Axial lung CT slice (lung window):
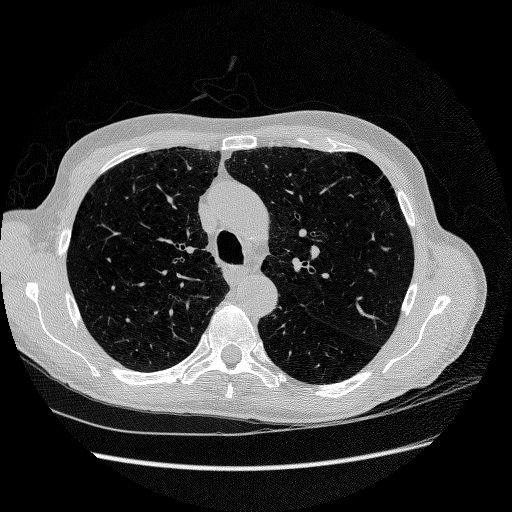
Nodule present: no